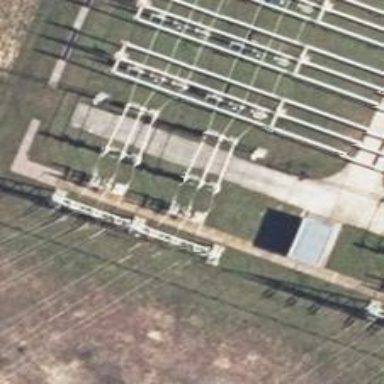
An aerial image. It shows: Outdoor switch with three cables.